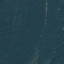
Land use / land cover: Forest